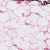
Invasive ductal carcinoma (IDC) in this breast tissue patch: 0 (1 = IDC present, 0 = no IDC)